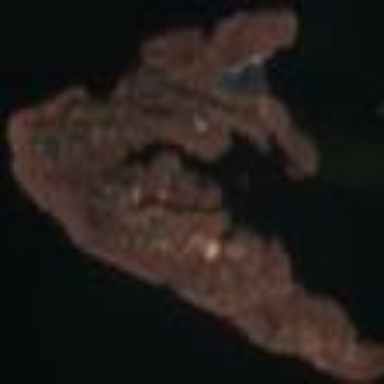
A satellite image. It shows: Islet covered with scrub vegetation.